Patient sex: M
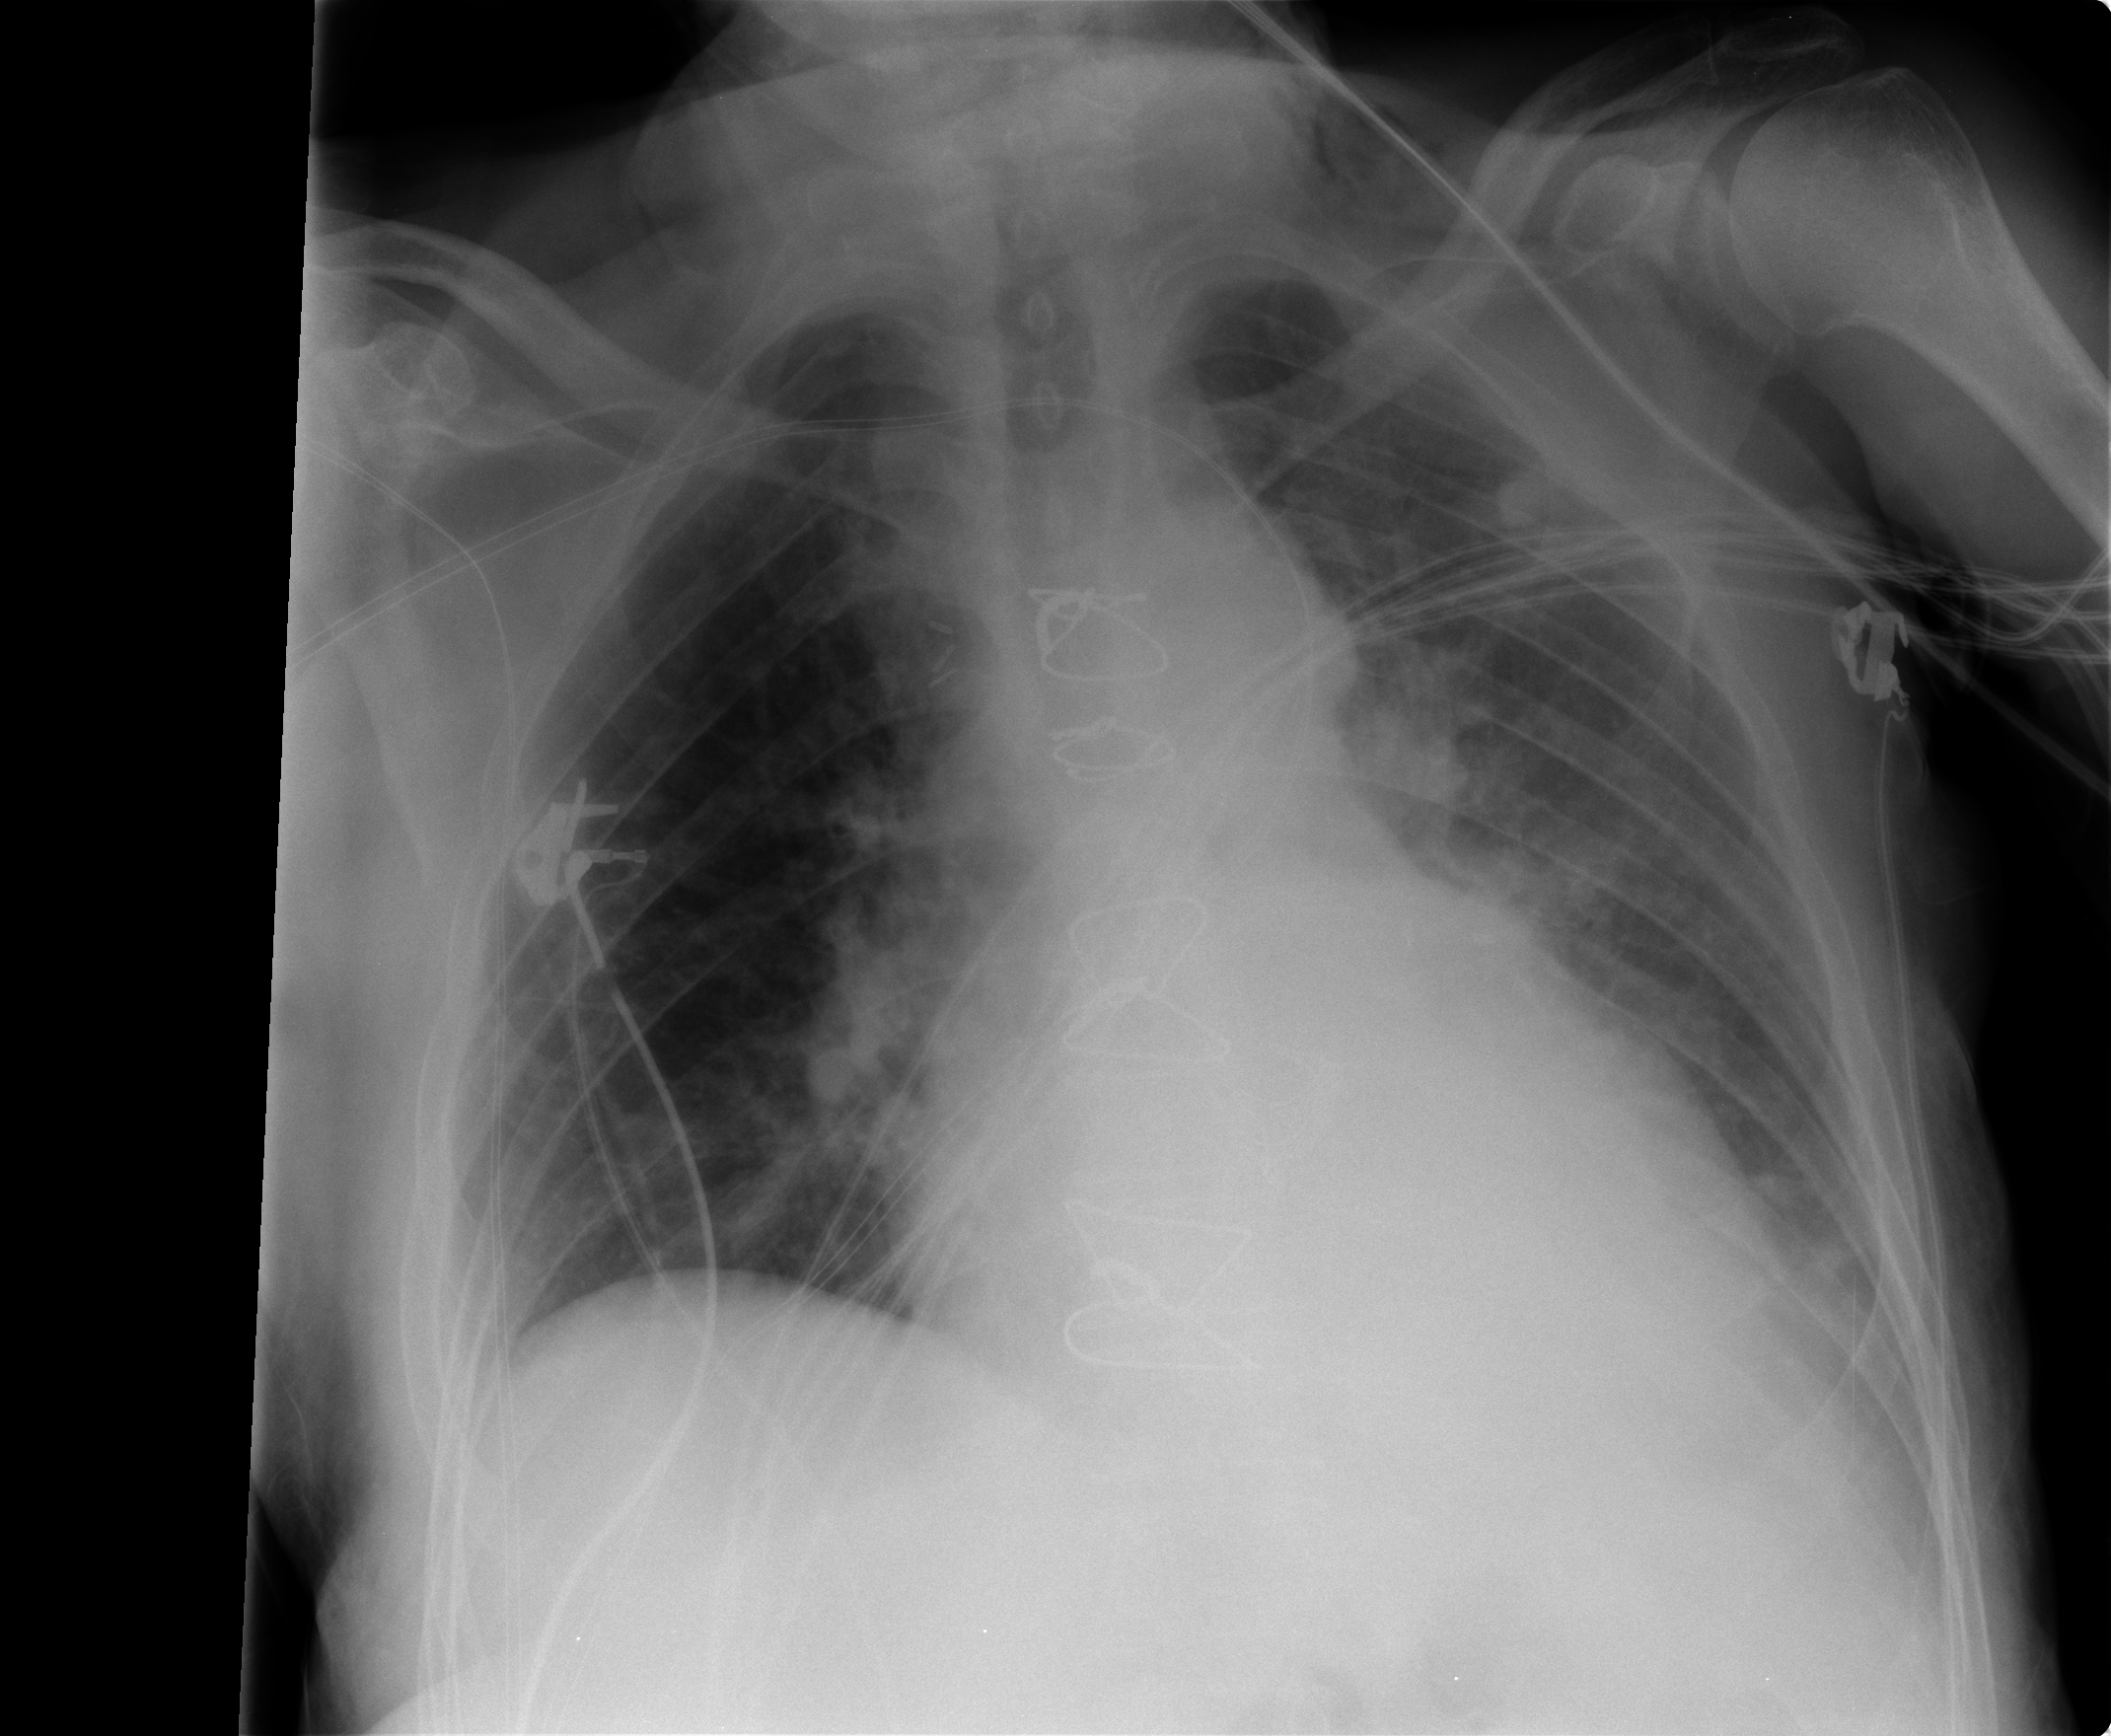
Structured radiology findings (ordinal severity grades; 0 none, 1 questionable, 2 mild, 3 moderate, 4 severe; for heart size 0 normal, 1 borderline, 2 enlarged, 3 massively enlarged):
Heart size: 2
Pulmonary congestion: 2
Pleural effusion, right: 2
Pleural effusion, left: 1
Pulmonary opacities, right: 1
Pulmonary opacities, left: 2
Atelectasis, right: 2
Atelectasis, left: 2